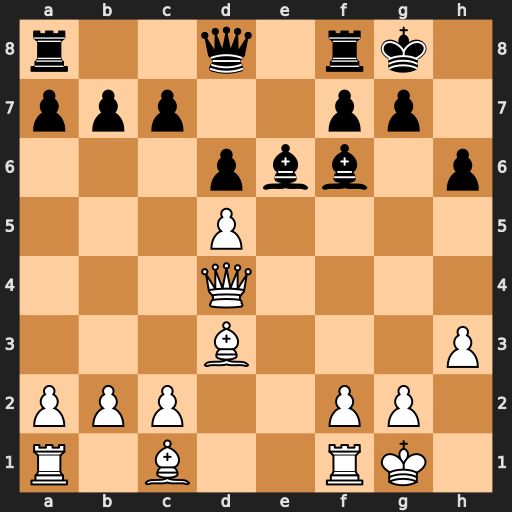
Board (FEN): r2q1rk1/ppp2pp1/3pbb1p/3P4/3Q4/3B3P/PPP2PP1/R1B2RK1
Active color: w
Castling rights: -
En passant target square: -
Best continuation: Qe4 Bf5 Qxf5